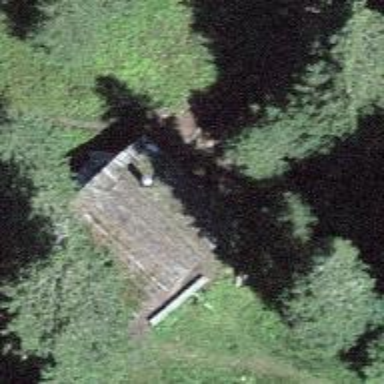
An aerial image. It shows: Wilderness hut for tourism.